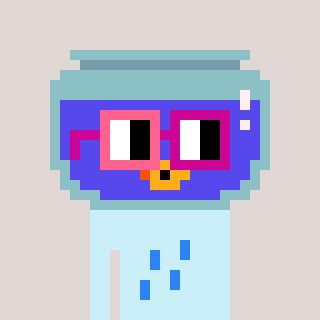
a pixel art character with square pink and red glasses, a goldfish-shaped head and a cold-colored body on a warm background